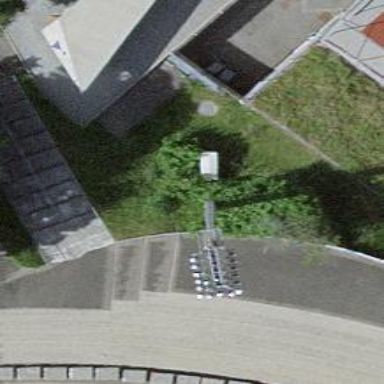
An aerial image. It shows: Mast structure.